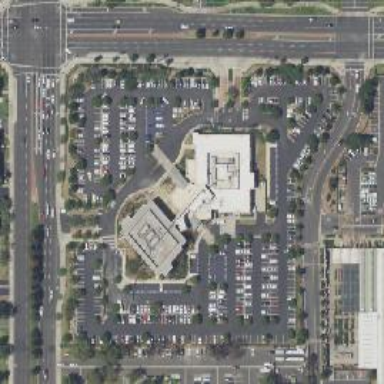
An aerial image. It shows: Clinic building providing healthcare services.